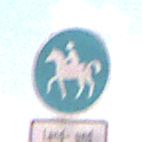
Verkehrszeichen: Reitweg
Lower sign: BesondereFahrzeugeUndTransportgueter8
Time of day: Midday
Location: Outdoor (Nature)
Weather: PartlyCloudy
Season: NotSpecified
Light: Natural